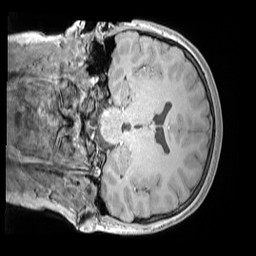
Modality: MP2RAGE
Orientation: coronal
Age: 10
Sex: male
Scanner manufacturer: siemens
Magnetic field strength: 3 T
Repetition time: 4 s
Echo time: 0.00303 s